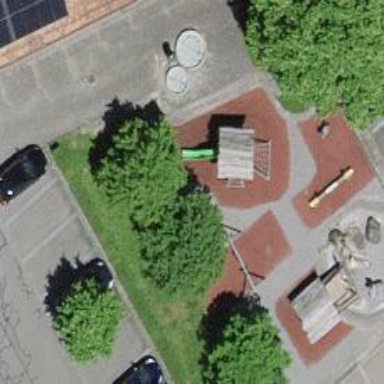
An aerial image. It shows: Playground with swings.